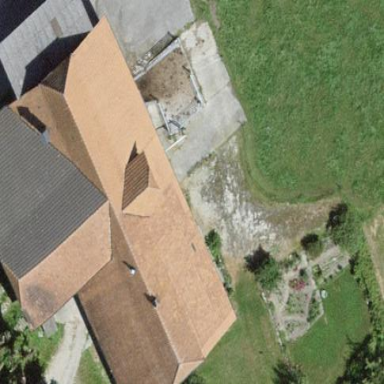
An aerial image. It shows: Farm building.